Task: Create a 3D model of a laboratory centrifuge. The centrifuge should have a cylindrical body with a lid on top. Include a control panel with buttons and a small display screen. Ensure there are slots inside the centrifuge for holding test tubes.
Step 393:
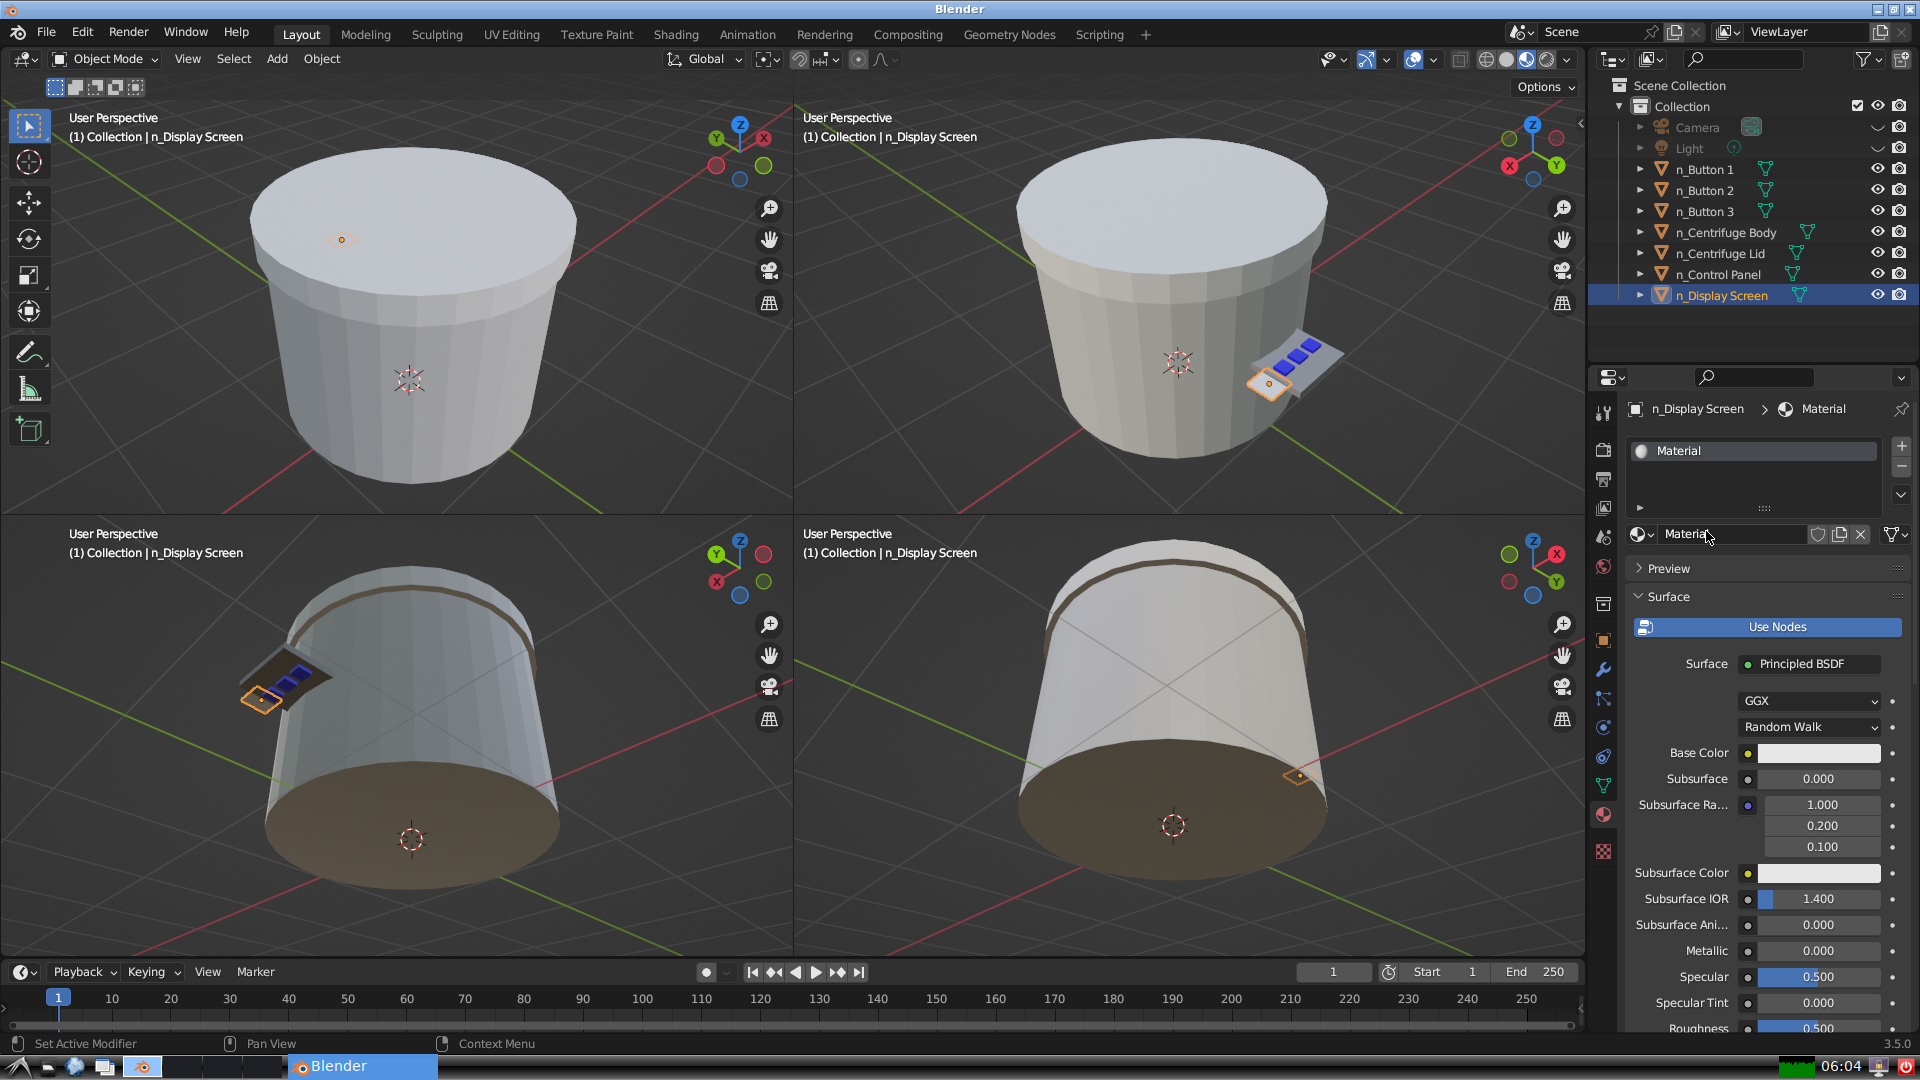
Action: click: no